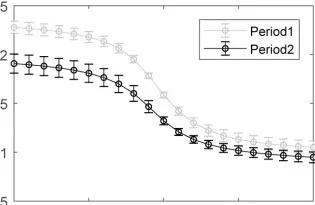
The complexity of glucose dynamics in Periods 1 and 2 for the integrative treatment. (C) Multifractal detrended fluctuation analysis: Q-order Hurst exponent.
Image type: pathology (immunostaining)